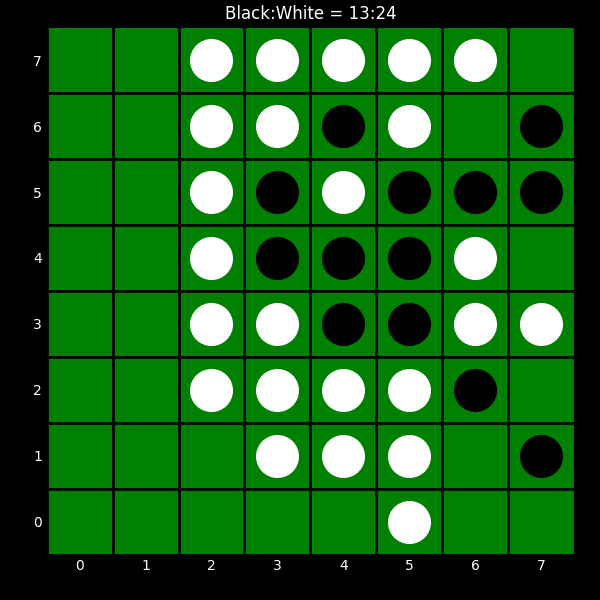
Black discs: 13
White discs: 24